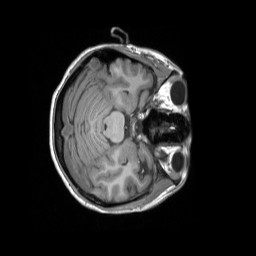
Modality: T1w
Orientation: axial